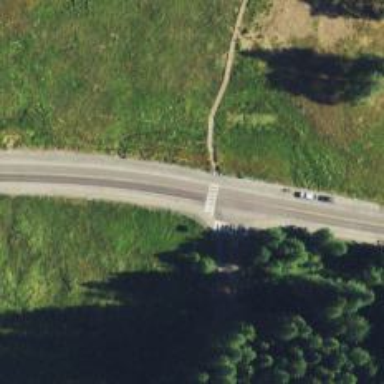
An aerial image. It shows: Path with excellent trail visibility.